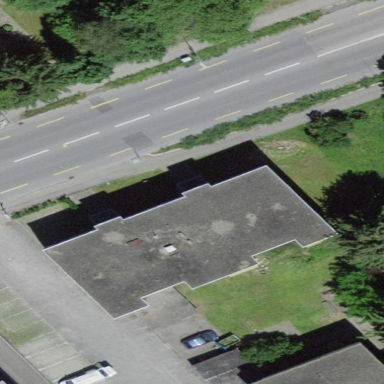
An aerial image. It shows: Residential building.